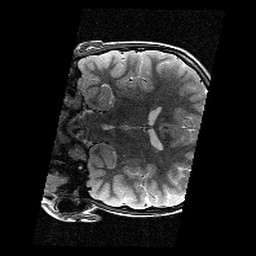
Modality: T2w
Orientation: coronal
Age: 11
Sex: male
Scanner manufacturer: siemens
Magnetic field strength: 3 T
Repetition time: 9.23 s
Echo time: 0.067 s